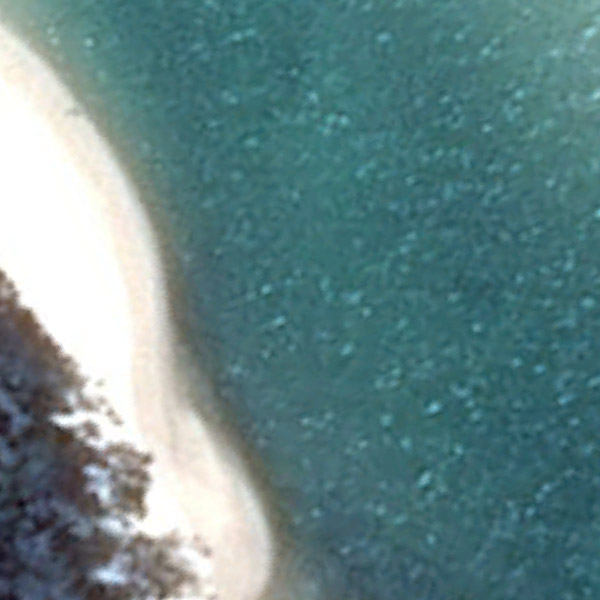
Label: Beach